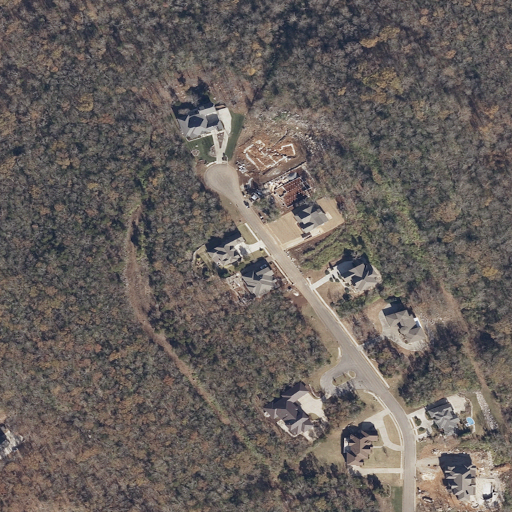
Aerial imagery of mountain in Alabama named Chapman Mountain containing deciduous forest, open development, medium intensity development, mixed forest, and low intensity development